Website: lowes
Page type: billing-address
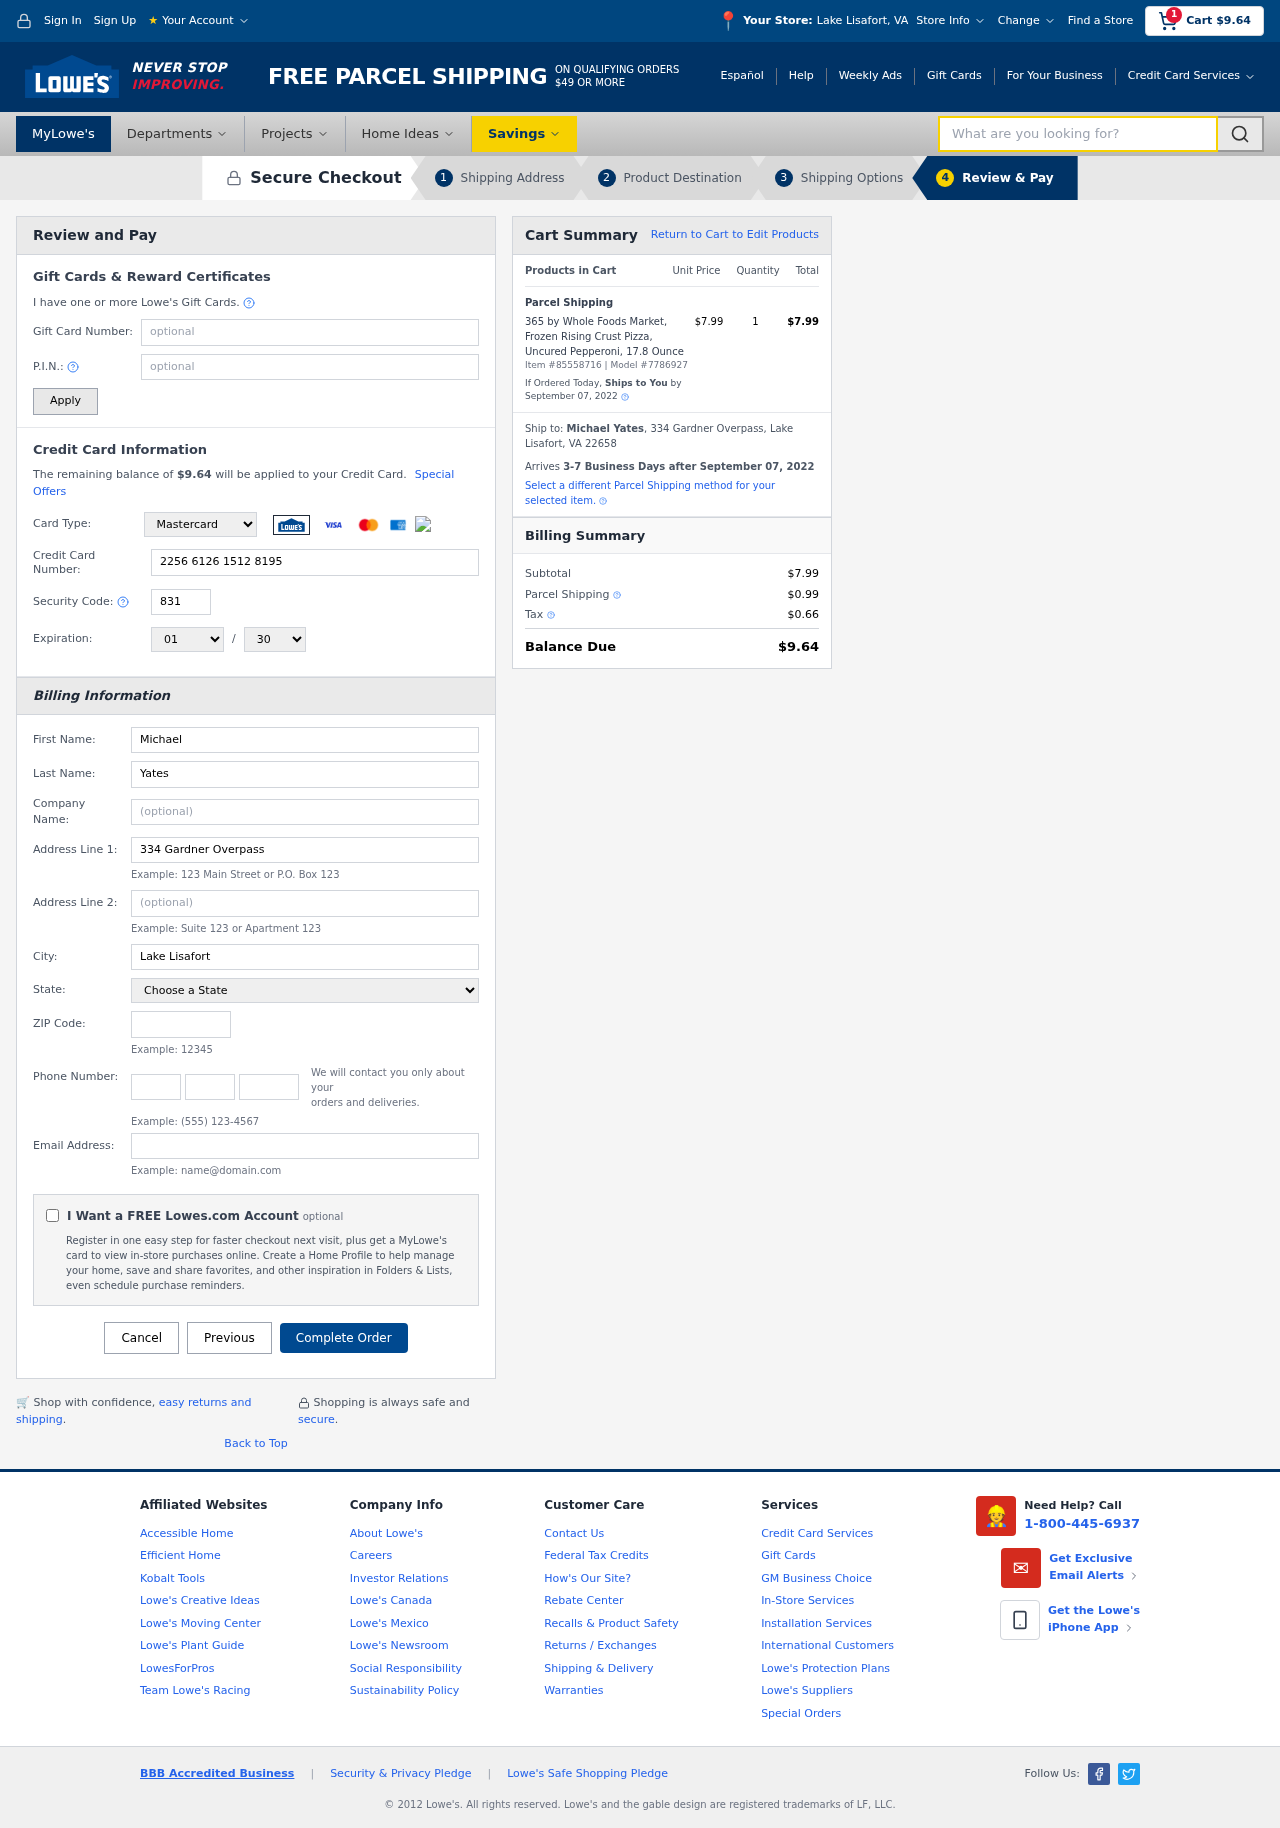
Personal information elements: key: PII_CARD_CVV
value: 831
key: PII_CARD_EXPIRY_MONTH
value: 01
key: PII_CARD_EXPIRY_YEAR
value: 30
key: PII_CARD_NUMBER
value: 2256 6126 1512 8195
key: PII_CARD_TYPE
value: Mastercard
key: PII_CITY
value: Lake Lisafort
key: PII_CITY_STATE
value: Lake Lisafort, VA
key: PII_EMAIL
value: myates@gmail.com
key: PII_FIRSTNAME
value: Michael
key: PII_FULLNAME
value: Michael Yates
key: PII_LASTNAME
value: Yates
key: PII_PHONE_AREA
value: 977
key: PII_PHONE_PREFIX
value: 848
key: PII_PHONE_SUFFIX
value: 9928
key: PII_POSTCODE
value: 22658
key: PII_STATE
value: Virginia
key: PII_STREET
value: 334 Gardner Overpass
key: PII_CITY_STATE_ZIP
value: Lake Lisafort, VA 22658
Product elements: key: PRODUCT1_NAME
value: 365 by Whole Foods Market, Frozen Rising Crust Pizza, Uncured Pepperoni, 17.8 Ounce
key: PRODUCT1_PRICE
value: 7.99
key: PRODUCT1_QUANTITY
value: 1
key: PRODUCT_ITEM_NUMBER
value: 85558716
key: PRODUCT_MODEL_NUMBER
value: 7786927
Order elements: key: ORDER_SUBTOTAL
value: $9.64
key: ORDER_TOTAL
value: $9.64
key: ORDER_SHIPPING_DATE
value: September 07, 2022
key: ORDER_SUBTOTAL
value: $7.99
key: ORDER_DELIVERY_DATE
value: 3-7 Business Days after September 07, 2022
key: ORDER_SHIPPING_DATE2
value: September 07, 2022
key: ORDER_SUBTOTAL2
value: $7.99
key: ORDER_SHIPPING_COST
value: $0.99
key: ORDER_TAX
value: $0.66
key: ORDER_TOTAL2
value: $9.64
Search elements: key: HEADER_SEARCH
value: What are you looking for?